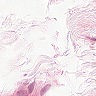
Metastatic tissue present: no